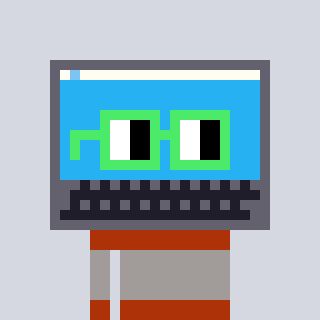
a pixel art character with square light green glasses, a laptop-shaped head and a hotbrown-colored body on a cool background